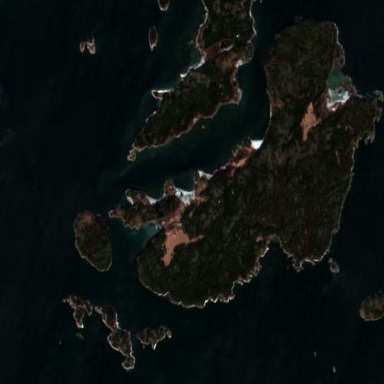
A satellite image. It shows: Island with natural coastline.